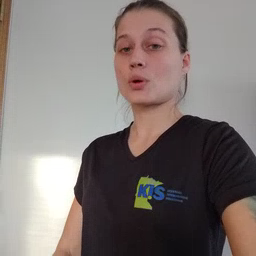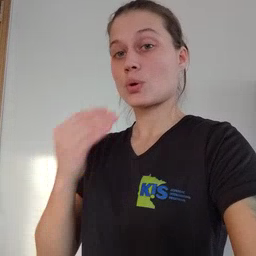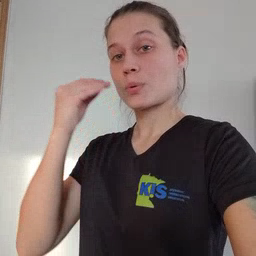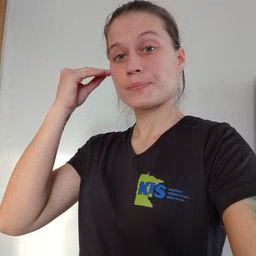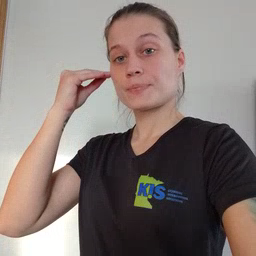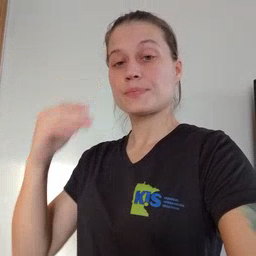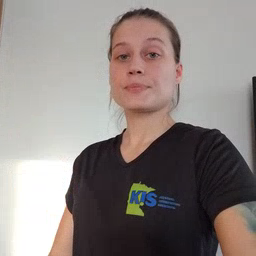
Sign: home